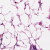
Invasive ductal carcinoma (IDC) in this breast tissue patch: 0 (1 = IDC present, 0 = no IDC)